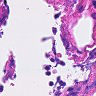
Metastatic tissue present: no